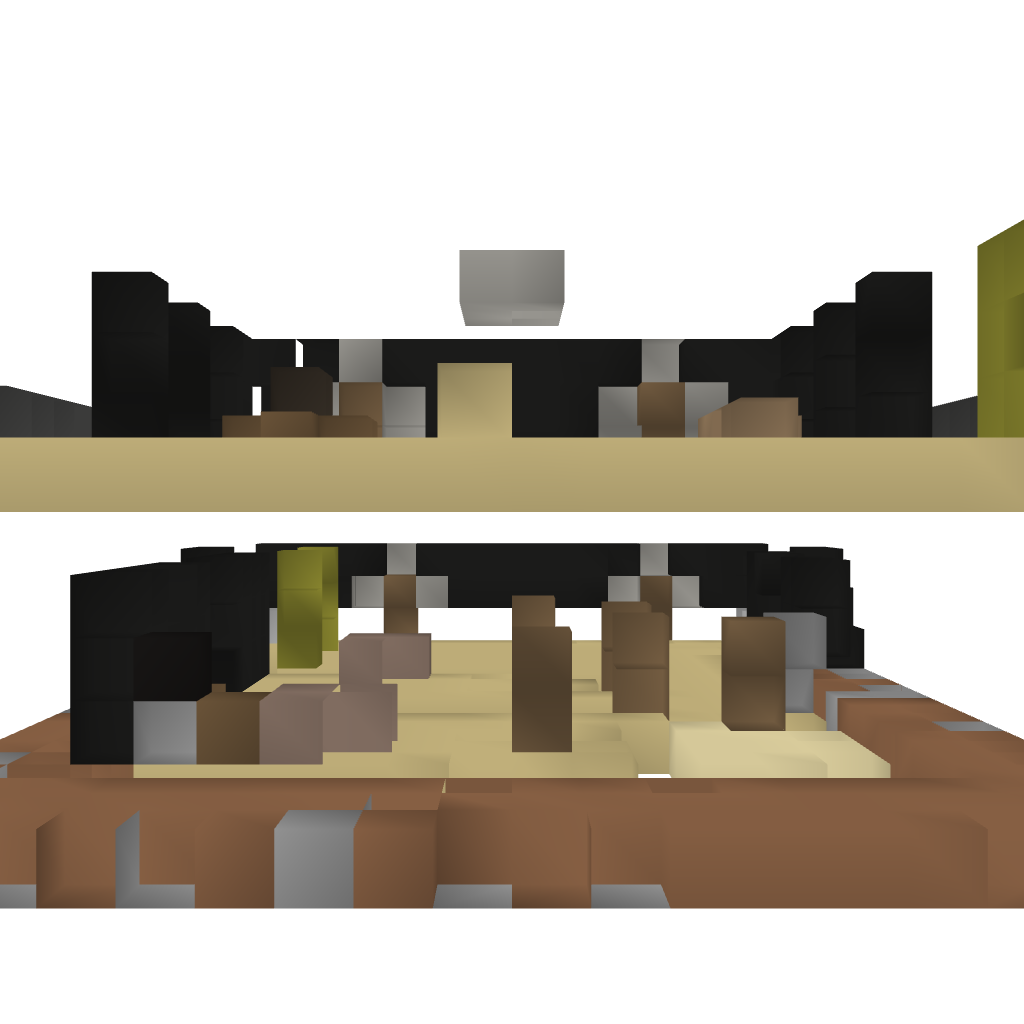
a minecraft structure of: S-Shaped House - Furnished